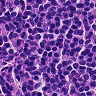
Metastatic tissue present: no